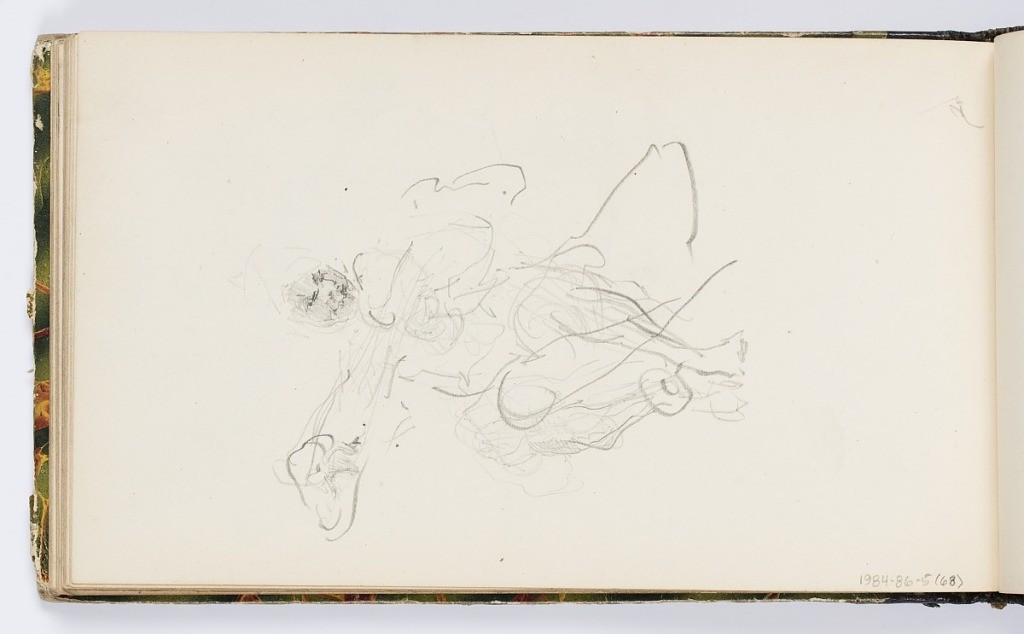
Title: Sketchbook Page: Seated Figure with Instrument
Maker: Kenyon Cox, American, 1856–1919
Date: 1875
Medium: Graphite on paper
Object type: Sketchbook folio
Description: Sketch of seated figure, possibly playing an instrument.